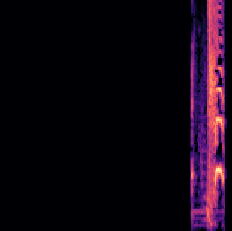
Sound class: Person sneeze